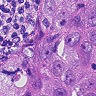
Metastatic tissue present: yes